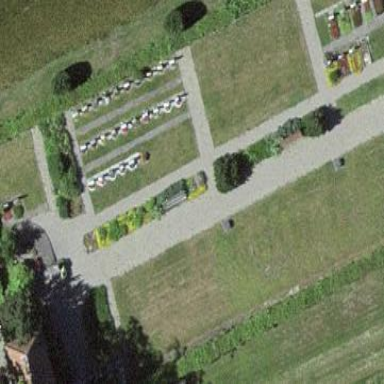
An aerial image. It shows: Graveyard.